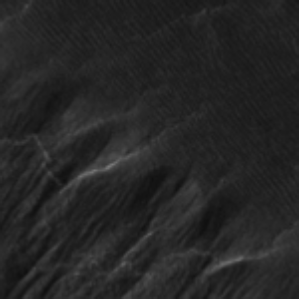
Label: frost